Question: What is the value of the measurement in the image?
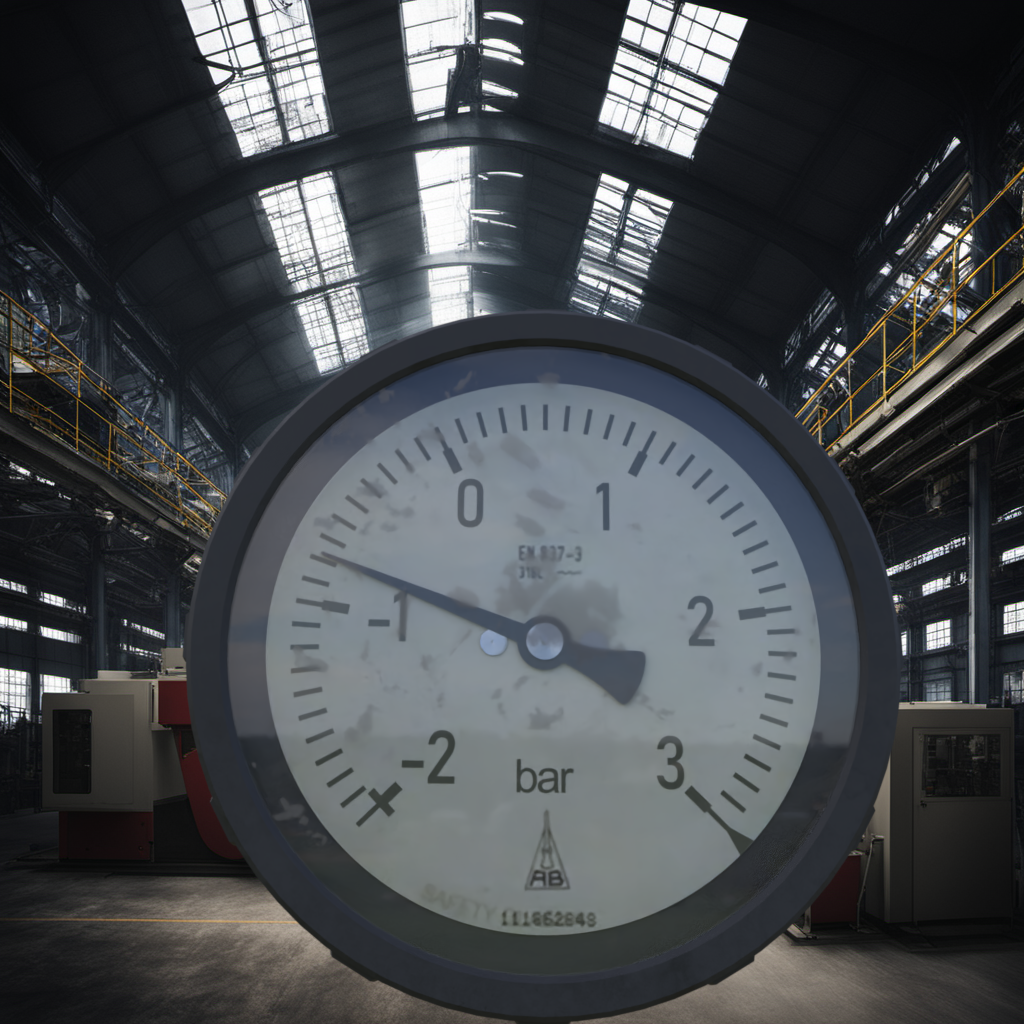
Answer: The result is -0.8
Question: What is the value range of this measurement?
Answer: The range is from -2 to 3
Question: What is the minimum and maximum value of this measurement?
Answer: The minimum value is -2 and the maximum value is 3